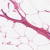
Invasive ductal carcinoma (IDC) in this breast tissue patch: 0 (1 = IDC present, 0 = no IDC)